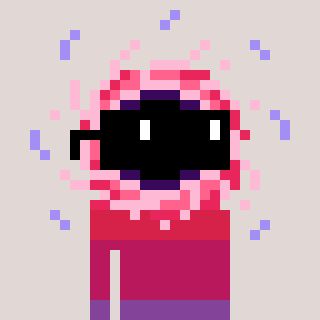
a pixel art character with square black sunglasses, a blackhole-shaped head and a bege-colored body on a warm background